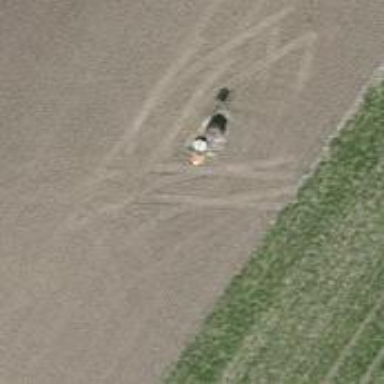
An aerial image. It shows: Pole with roof-covered pipeline marker.